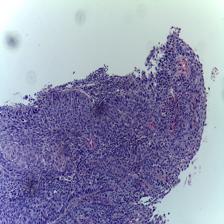
Diagnosis: OSCC